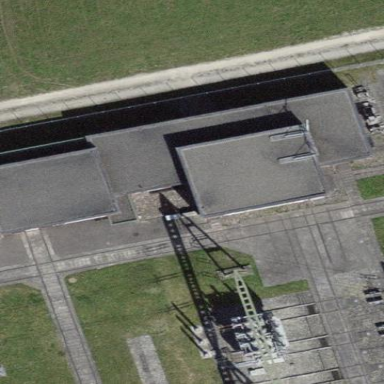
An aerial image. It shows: Industrial building.